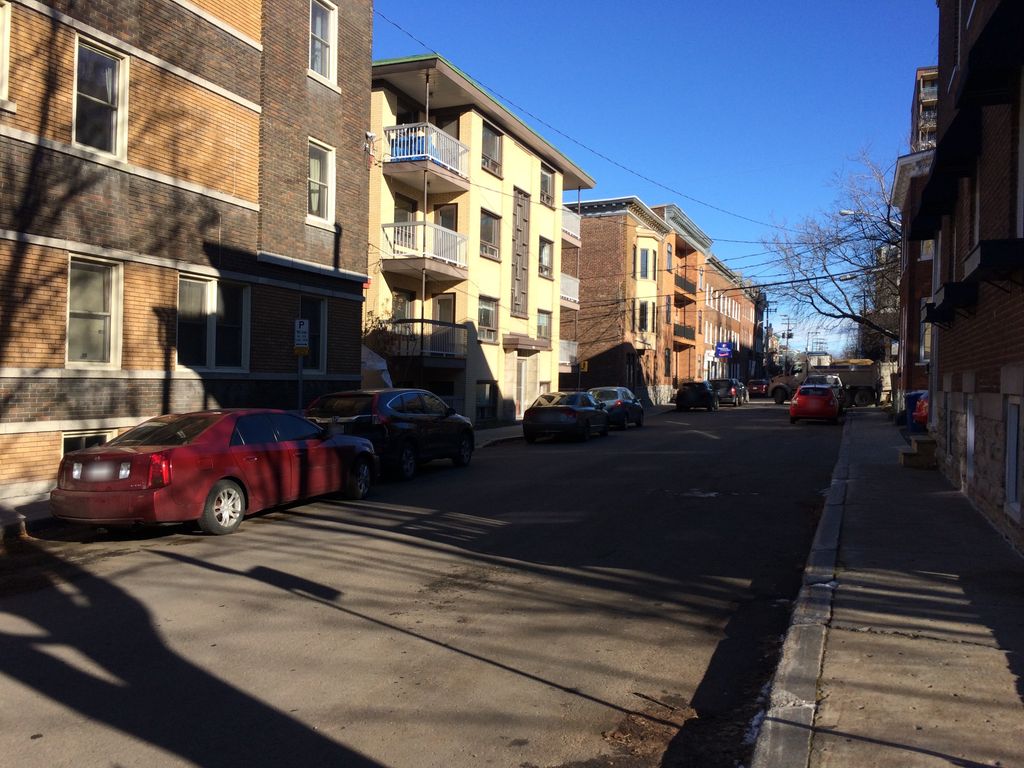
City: quebec_city